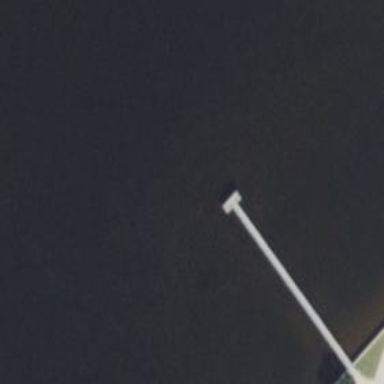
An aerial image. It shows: Man-made pier.